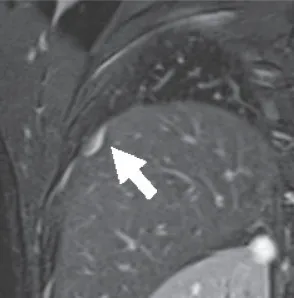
Plain MRI (fat-suppression T2WI). (A) Coronal MRI 6 months before resection revealed a 1.5-cm extrahepatic nodule.
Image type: radiology (mri)